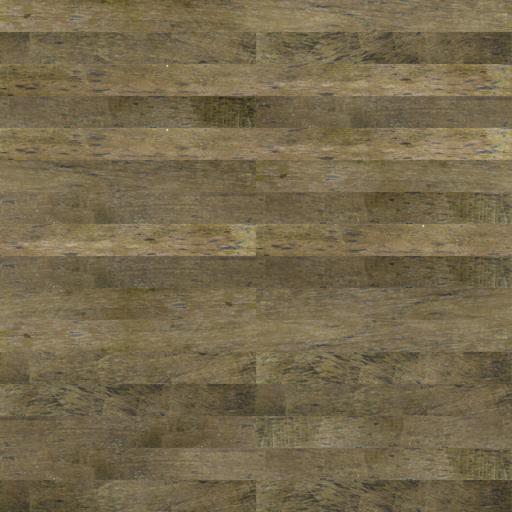
Tags: plank planks wood wooden